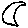
Label: moon